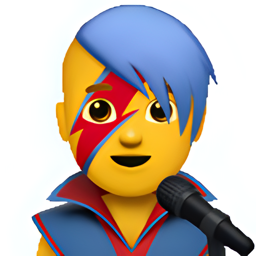
Name: male singer
Emoji: 👨‍🎤
Group: People & Body
Sub-group: person-role